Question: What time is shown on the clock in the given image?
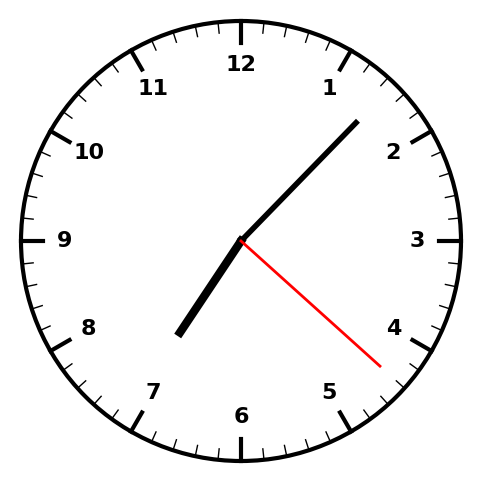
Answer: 07:07:22